Question: I have a large database (~2700 entries) of vocabulary. Each row contains an English word, the Japanese equivalent, and other data not relevant to this problem. I have created a facility to search and display the results in a table, but I'm having a small problem with the .
Japanese sentences are written with a mix of Chinese characters () and the phonetic scripts (). Not everyone can read every , and sometimes the same has multiple readings. In those cases, the phoetic is placed above the - this is called :

I present these phonetic readings to the user with the <ruby> tag in the following format:
'''
<ruby>
<rb>Mian Qiang </rb> <!-- the kanji -->
<rp>(</rp> <!-- define where the phonetic part starts in the string -->
<rt>benkiyou</rt> <!-- the phonetic kana itself -->
<rp>)</rp> <!-- define the end of the phonetic part -->
</ruby>suru <!-- the last part is already phonetic so needs no ruby -->
'''
The strings are stored in my database like this:
'''
Mian Qiang (benkiyou)suru
'''
where anything between the parentheses is the reading for the kanji immediately preceeding it. Storing the strings this way allows fallback for browsers that don't support ruby tags (such as, amazingly, Firefox).
All of this is fine, but the problem comes when a user is searching. If they search for
'''
Mian Qiang
'''
Then it will show up. But if they try to search for
'''
Mian Qiang suru
'''
it won't work, because in the database there is a string defining the phonetic pronunciation in the middle.
The full-width parentheses in the above example are used only to denote this phonetic script. Given this, I am looking for a way to essentially tell the MySQL search to ignore anything it finds between rounded parentheses. I have a basic knowledge of how to do most simple queries in MySQL, but I'm certainly not an expert. I have looked at the docs, but (to me, at least) they are not very user-friendly. Perhaps not very beginner-friendly. I thought it might be possible with some sort of construction involving a regular expression, but I can't figure out how.
Is there a way to do what I want?
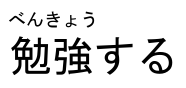
Answer: As said in <URL>.
Rather dirty solution: you can tolerate anything between two consecutive Japanese characters, 'LIKE 'Mian %Qiang %su%ru''. I never suggested that.
Or, you can keep an optional field in your table that potentially contains a version with .